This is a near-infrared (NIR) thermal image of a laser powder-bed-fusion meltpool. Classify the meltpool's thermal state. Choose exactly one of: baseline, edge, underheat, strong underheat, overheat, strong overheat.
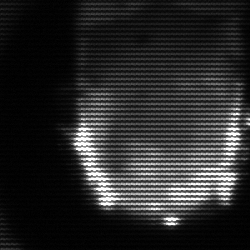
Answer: baseline